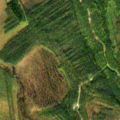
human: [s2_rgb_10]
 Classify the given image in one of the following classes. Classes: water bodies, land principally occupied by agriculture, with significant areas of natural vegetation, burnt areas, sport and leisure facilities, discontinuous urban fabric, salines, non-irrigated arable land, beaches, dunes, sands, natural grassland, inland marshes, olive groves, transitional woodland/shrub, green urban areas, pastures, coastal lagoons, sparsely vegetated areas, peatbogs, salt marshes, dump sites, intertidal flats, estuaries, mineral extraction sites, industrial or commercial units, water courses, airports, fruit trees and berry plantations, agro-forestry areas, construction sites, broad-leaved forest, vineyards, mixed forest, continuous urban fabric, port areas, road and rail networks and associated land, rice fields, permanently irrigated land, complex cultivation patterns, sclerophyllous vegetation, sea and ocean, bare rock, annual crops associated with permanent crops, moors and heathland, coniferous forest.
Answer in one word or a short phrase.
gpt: coniferous forest, mixed forest, transitional woodland/shrub, peatbogs